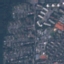
Land use / land cover class: Residential